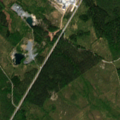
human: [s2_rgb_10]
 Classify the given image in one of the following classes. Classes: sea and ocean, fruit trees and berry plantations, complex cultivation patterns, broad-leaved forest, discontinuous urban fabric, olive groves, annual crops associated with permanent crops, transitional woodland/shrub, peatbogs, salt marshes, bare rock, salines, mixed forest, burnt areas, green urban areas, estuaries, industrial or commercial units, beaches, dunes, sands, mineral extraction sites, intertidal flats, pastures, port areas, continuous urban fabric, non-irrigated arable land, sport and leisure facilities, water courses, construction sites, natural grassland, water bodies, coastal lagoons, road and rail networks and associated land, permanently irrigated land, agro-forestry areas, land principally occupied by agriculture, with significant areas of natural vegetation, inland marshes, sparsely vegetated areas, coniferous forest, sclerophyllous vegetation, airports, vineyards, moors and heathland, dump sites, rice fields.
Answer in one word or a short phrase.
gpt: coniferous forest, mixed forest, transitional woodland/shrub